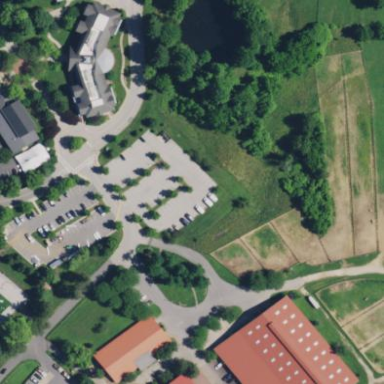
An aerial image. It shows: Parking area with surface.